Field crop: maize
Growth stage: 2
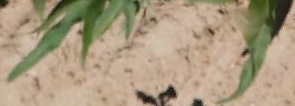
Species: maize